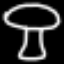
Label: mushroom